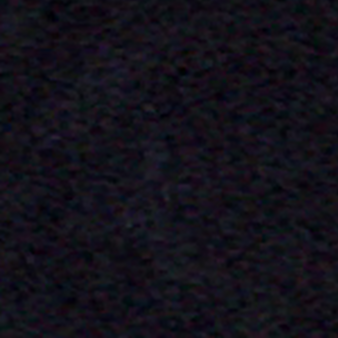
Label: other